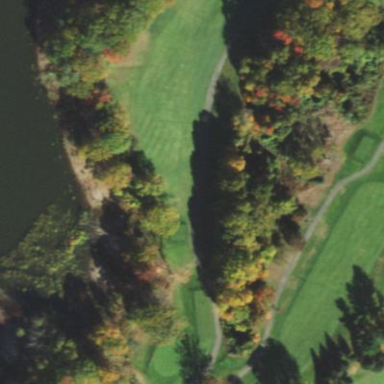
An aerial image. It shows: Grassy area designated as golf fairway.